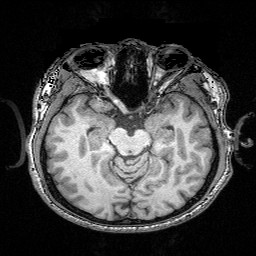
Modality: T1w
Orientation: coronal
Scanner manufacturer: siemens
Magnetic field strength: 3 T
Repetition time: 2.25 s
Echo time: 0.00418 s